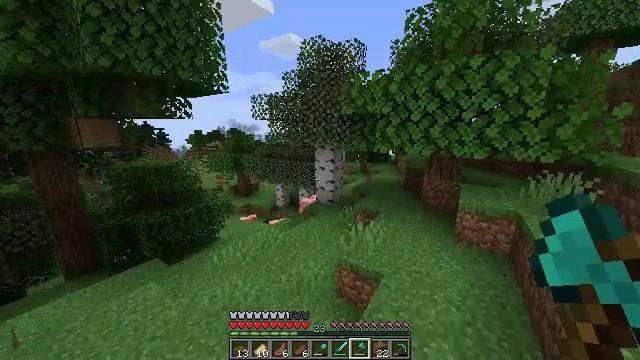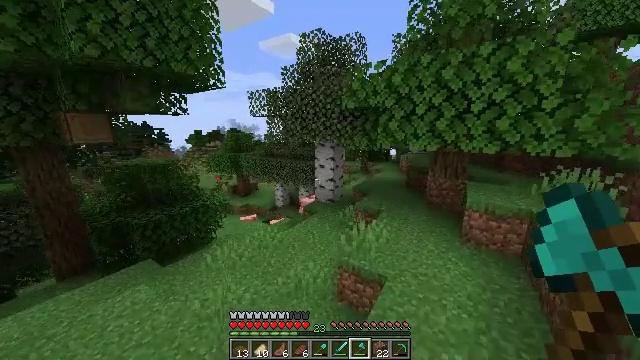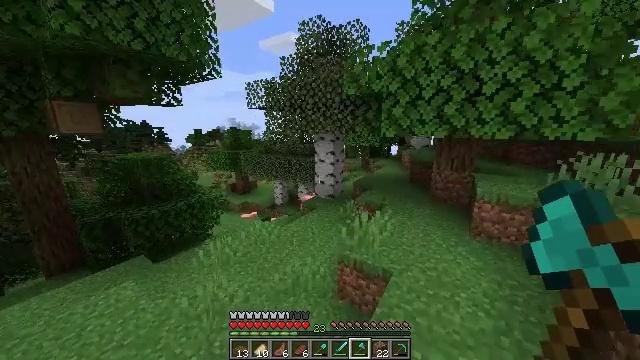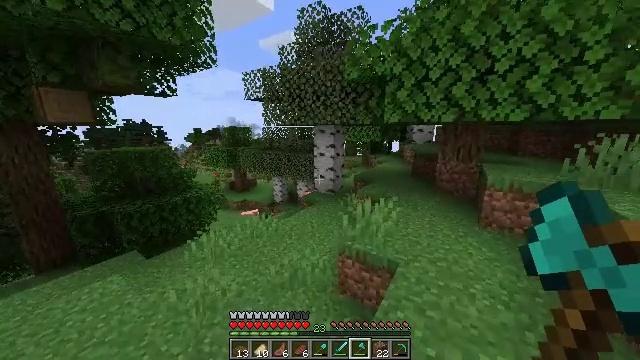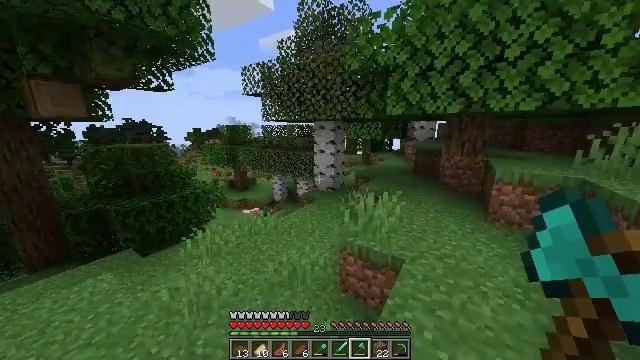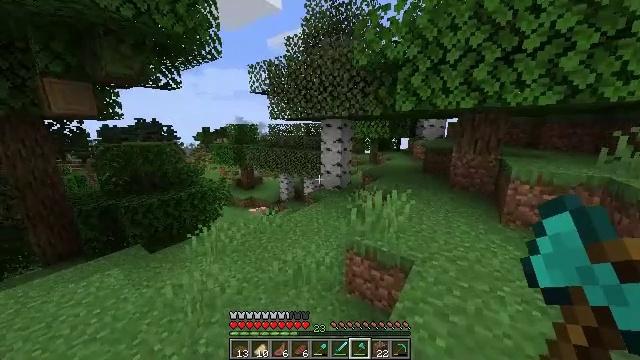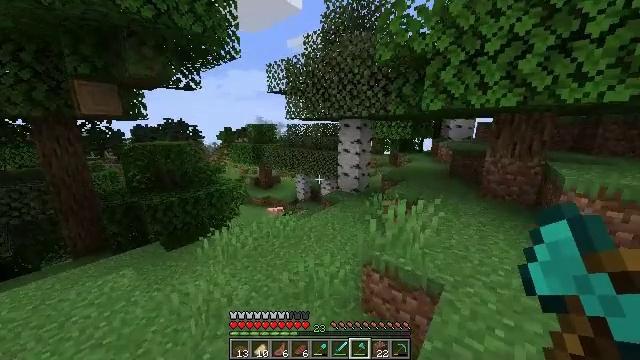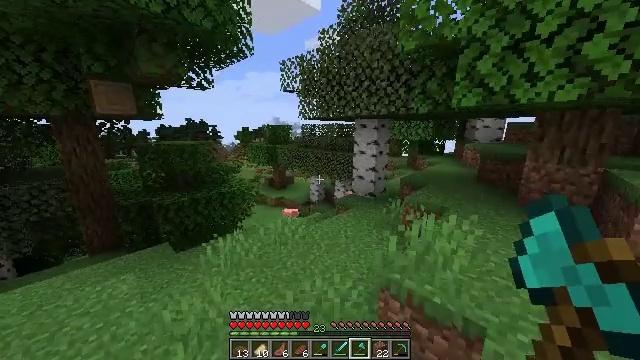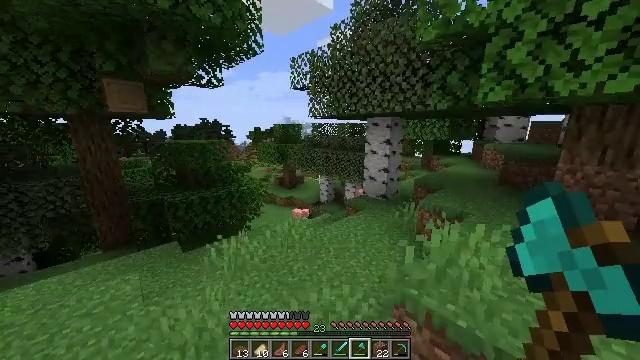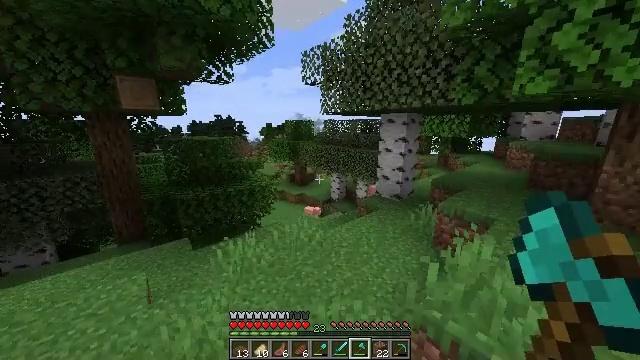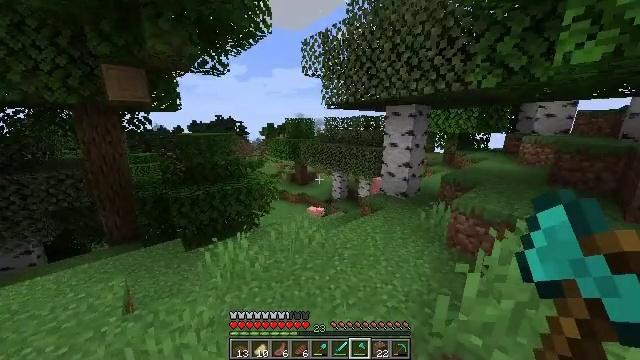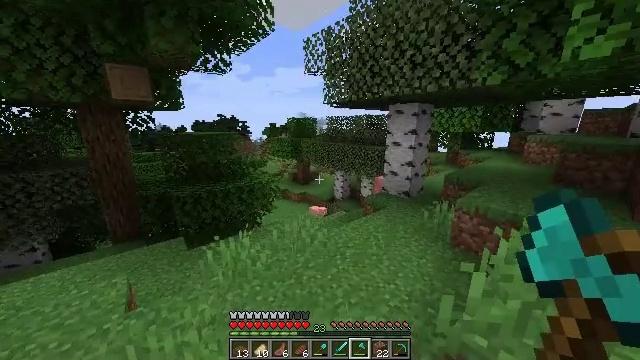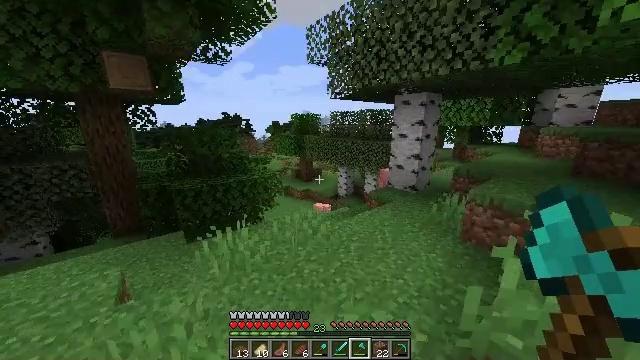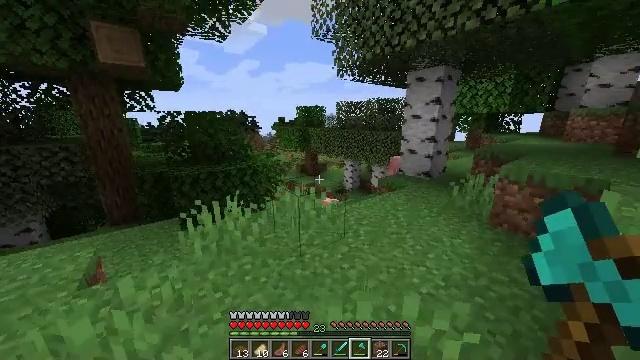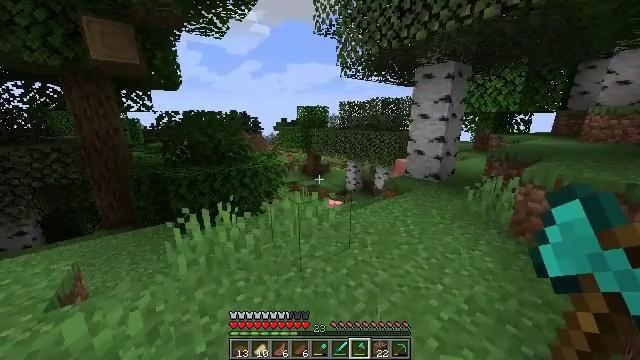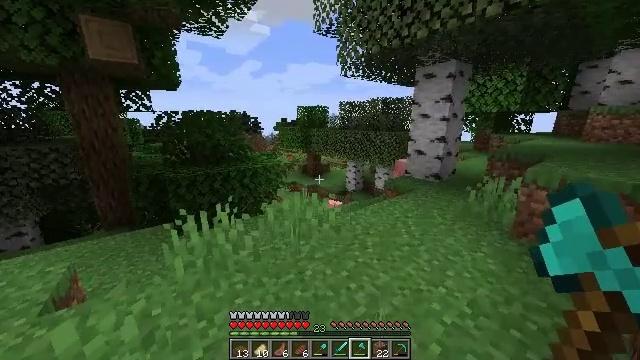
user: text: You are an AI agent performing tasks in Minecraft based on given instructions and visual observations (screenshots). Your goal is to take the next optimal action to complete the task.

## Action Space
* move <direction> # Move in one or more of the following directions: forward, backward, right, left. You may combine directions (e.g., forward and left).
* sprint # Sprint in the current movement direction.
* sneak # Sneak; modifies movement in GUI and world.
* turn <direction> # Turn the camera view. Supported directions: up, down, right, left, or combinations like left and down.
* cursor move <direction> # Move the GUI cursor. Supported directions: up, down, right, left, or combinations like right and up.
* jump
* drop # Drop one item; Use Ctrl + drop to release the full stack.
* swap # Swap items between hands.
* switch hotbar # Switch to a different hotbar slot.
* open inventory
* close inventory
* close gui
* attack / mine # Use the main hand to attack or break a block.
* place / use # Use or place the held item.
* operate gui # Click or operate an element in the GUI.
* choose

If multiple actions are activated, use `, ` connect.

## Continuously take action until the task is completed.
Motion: motion action
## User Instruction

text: Hunt a pig.
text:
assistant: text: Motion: move forward
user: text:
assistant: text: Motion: move forward
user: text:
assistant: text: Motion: move forward
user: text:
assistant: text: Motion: move forward
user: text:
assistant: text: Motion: move forward, turn left
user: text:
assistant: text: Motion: move forward, turn left
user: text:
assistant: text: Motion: move forward, sprint, turn left
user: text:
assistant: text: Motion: move forward, sprint, turn left
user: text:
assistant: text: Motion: move forward, sprint, turn left
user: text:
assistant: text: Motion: move forward, sprint
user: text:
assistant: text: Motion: move forward, sprint
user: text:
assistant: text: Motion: move forward
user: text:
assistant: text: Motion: move forward, turn left
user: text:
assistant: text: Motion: move forward
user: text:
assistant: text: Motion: move forward
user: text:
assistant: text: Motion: move forward
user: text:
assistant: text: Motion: move forward
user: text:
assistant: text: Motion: move forward
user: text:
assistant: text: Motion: move forward, turn right
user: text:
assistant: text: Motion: move forward, turn right
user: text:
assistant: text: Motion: move forward, turn right and down
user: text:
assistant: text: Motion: move forward, turn right
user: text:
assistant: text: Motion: move forward, turn down
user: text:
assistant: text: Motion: move forward, turn down
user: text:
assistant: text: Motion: move forward, sprint
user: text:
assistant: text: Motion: move forward, sprint, turn right and down
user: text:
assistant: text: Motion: move forward, sprint
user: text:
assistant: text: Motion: move forward, sprint, turn right
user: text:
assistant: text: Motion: move forward, sprint, turn right
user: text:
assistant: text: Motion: move forward, turn right